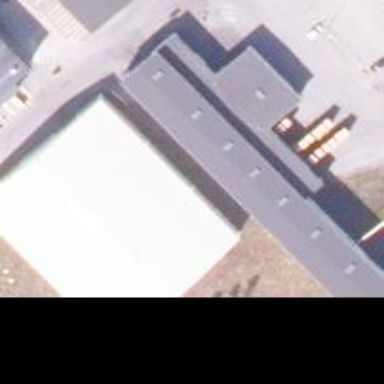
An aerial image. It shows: Industrial building.